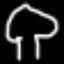
Label: mushroom